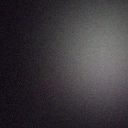
Screen state: off